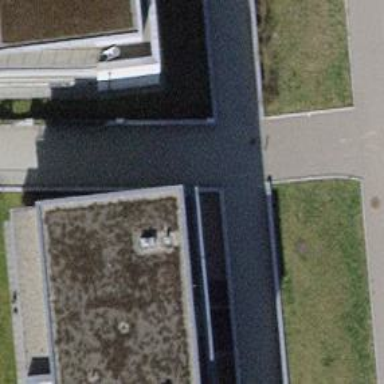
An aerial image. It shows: Path made of paving stones.